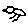
Label: bird